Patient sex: F
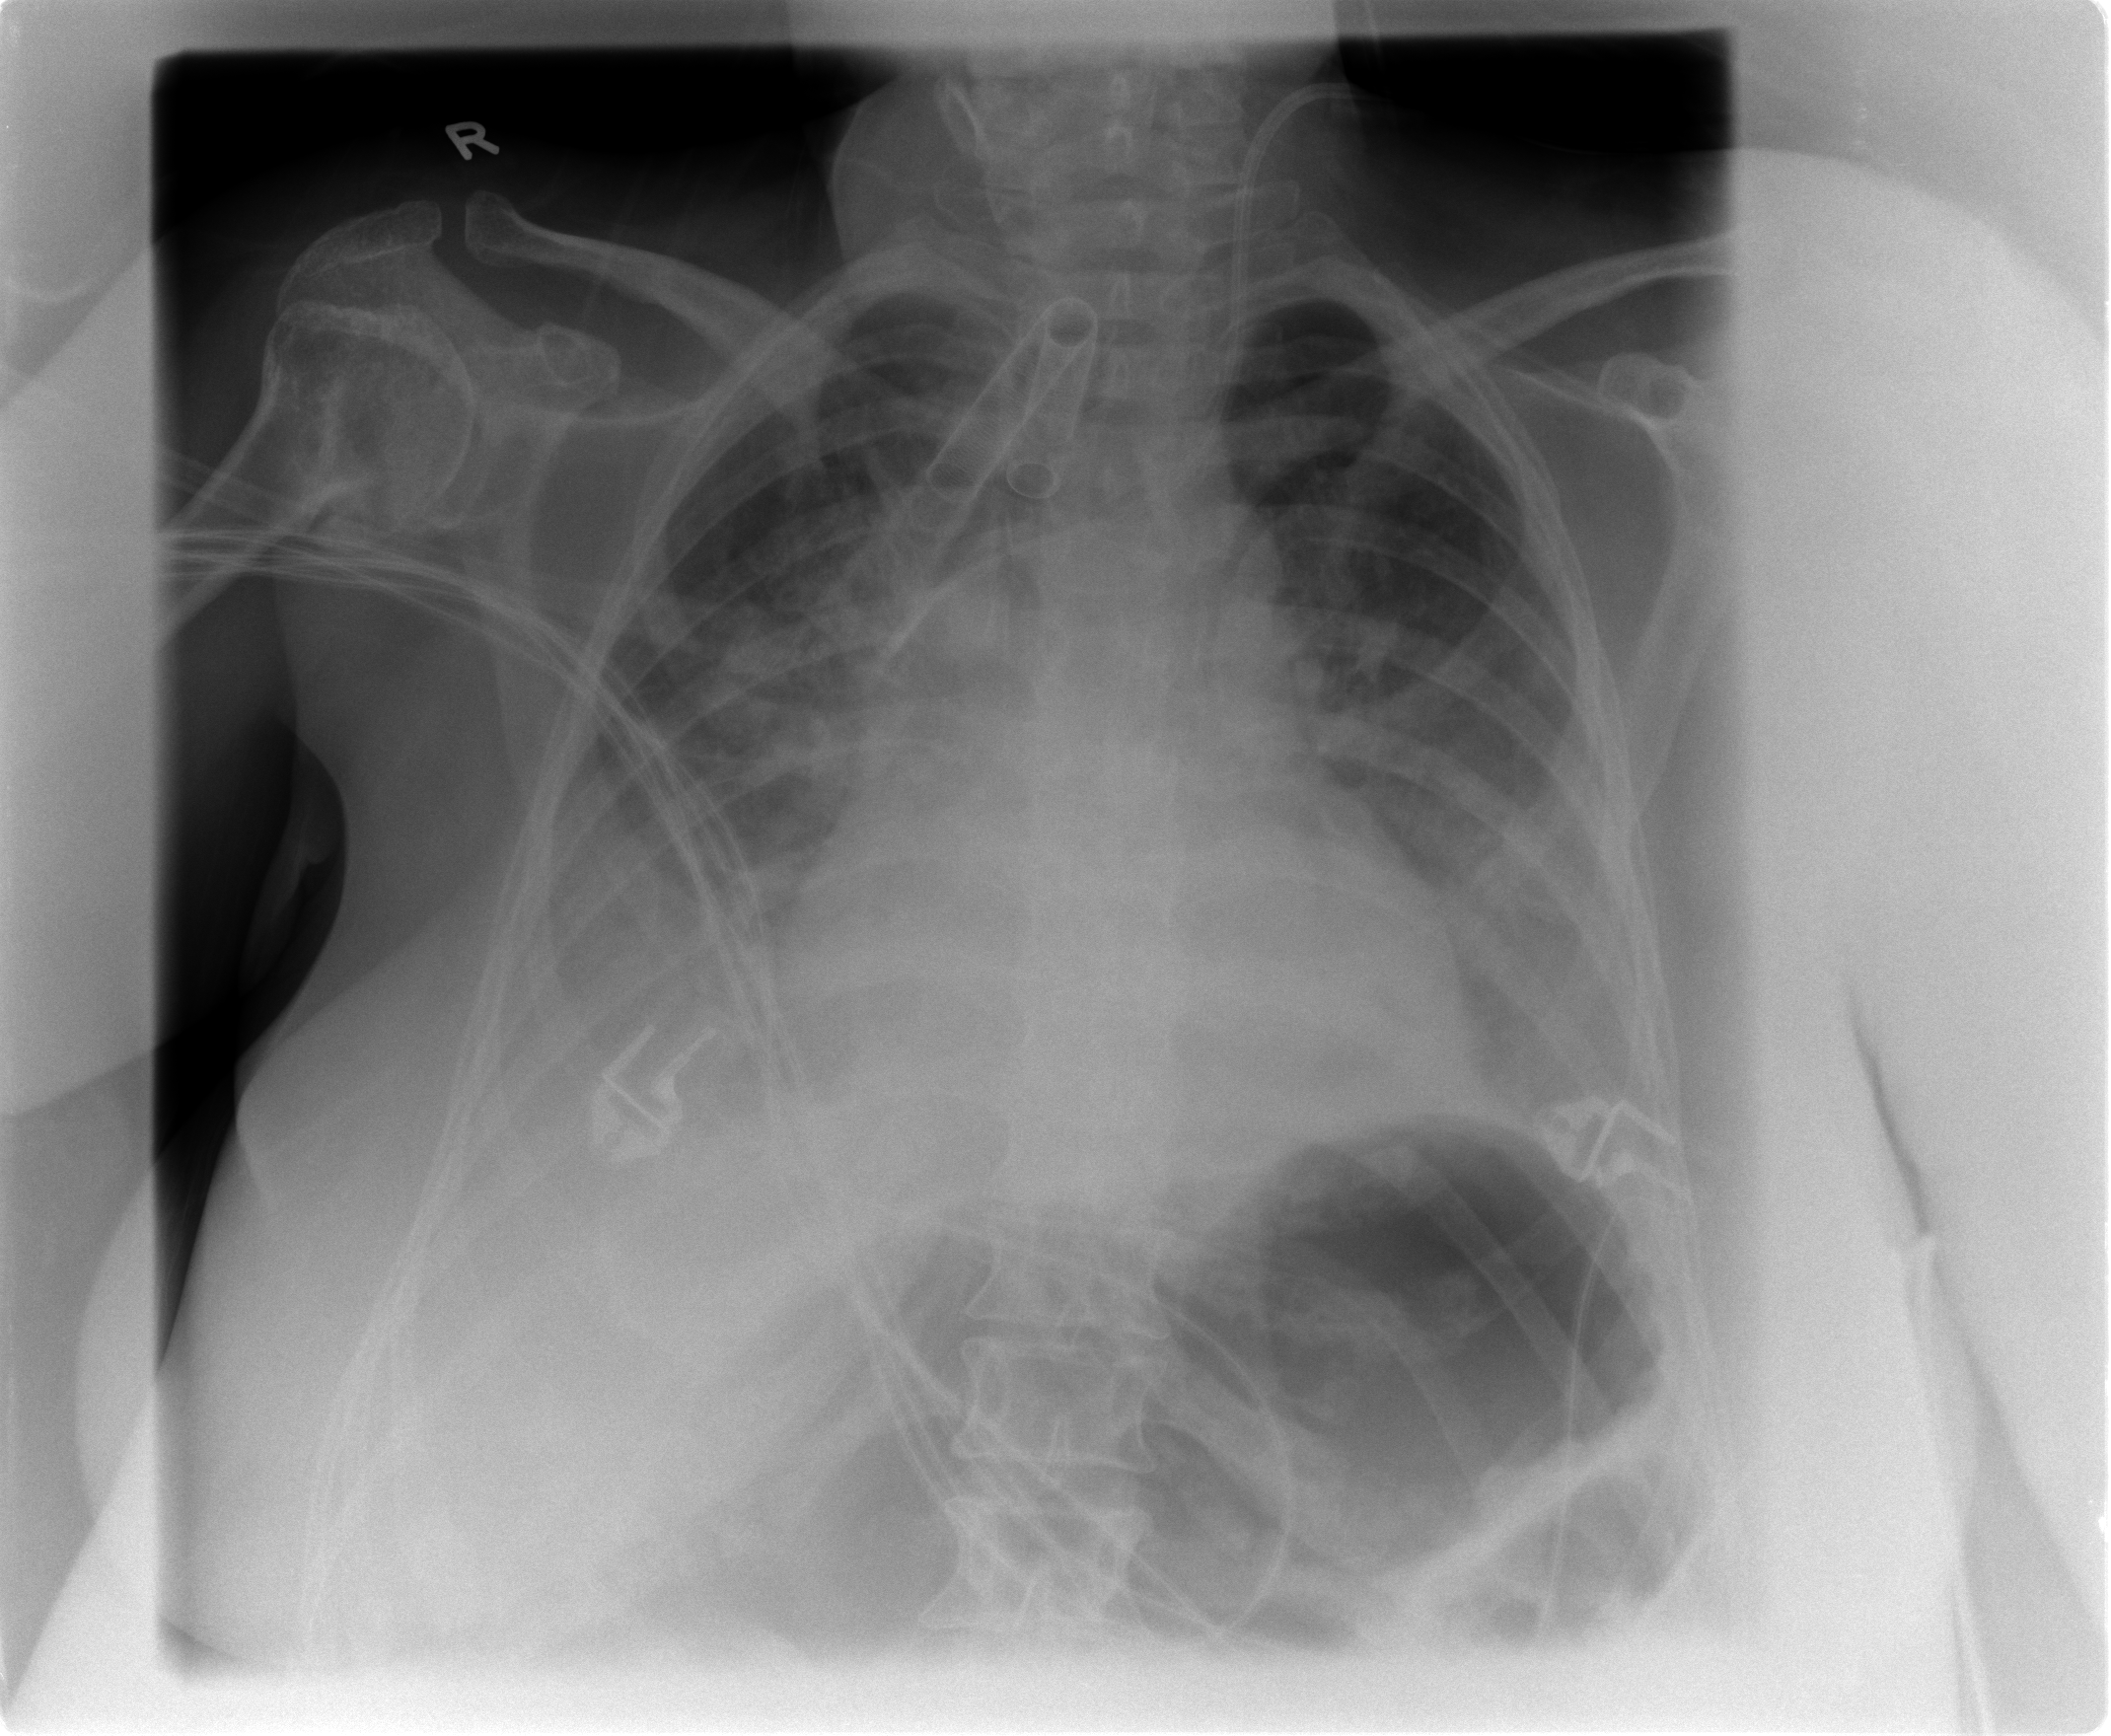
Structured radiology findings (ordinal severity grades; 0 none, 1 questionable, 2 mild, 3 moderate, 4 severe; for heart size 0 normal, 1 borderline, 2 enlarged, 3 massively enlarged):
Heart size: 3
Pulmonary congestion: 3
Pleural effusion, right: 3
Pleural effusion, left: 2
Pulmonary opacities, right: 3
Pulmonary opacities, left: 2
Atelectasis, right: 3
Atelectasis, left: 2